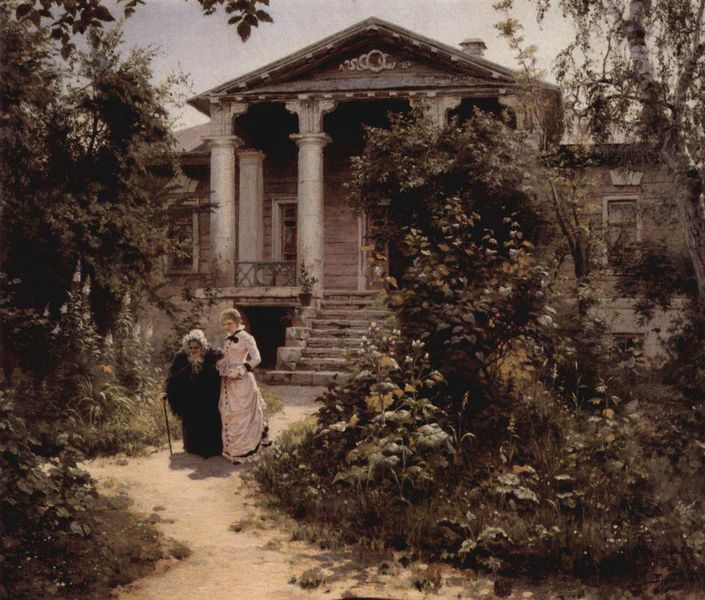
Titel: Großmutters Garten
Künstler: Wassilij Dimitriewitsch Polenow
Standort: Moskva
Institution: Tretjakow-Galerie
Schlagwörter: baum, blätter, gemälde, himmel, mann, schatten, weiß, bäume, dreieck, frauen, grün, menschen, mädchen, äste, blume, blumen, braun, damen, fenster, frankreich, frau, kleid, kleider, licht, pfeiler, schmuck, schwarz, stützen, säule, säulen, ölbild, blüten, dach, gebäude, gras, haus, park, weg, haube, malerei, rock, alt, jung, alte, stein, öl, birke, natur, strauch, brüstung, busch, büsche, gebüsch, gitter, pfad, sonne, sträucher, klassizismus, mutter, spitzen, tochter, pflanzen, england, renaissance, rosa, kamin, schornstein, stock, vorbau, garten, topf, sommer, alte dame, fassade, gehstock, russland, sonnenlicht, giebel, weis, amerika, treppe, geländer, stufen, fein, flieder, foto, fotografie, blumentöpfe, eingang, keller, veranda, alter, spaziergang, rückseite, koloriert, architrav, kapitelle, dreiecksgiebel, portal, villa, sims, biedermeier, bewachsen, anwesen, residenz, landhaus, ionisch, portikus, sonnenschein, freitreppe, gebückt, viktorianisch, porticus, tempel, naturalistisch, pavillon, museum, gestrüpp, begleitung, dorisch, alte frau, buche, senioren, holzhaus, lady, führen, landsitz, verfallen, römisch, kapitel, großmutter, gibel, tempelfront, mittelrisalit, ädikula, tempietto, architraf, ädicula, säulenportikus, ahnen, vorgarten, coloriert, kur, finka, fingerhut, kurhalle, ausführen, begleiterin, frischluft, rustizierte fassade, ady, glume